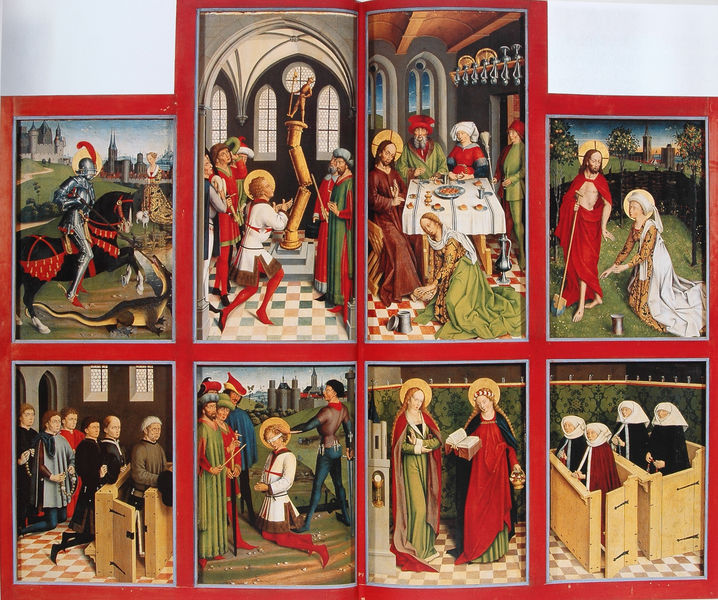
Titel: Nördlinger Altar, Flügel-Außenseiten
Künstler: Friedrich Herlin
Standort: Nördlingen
Institution: Stadtmuseum
Schlagwörter: blau, flügel, gemälde, schatten, weiß, frauen, gelb, grün, menschen, stadt, bunt, fenster, frau, holz, licht, schwarz, säule, tisch, zeichnung, gras, rot, wiese, leute, bibel, hinrichtung, köpfen, rahmen, feld, felder, natur, kirche, gold, adel, gotik, krone, renaissance, pferd, reiter, garten, bilder, bank, füsse, rand, essen, tafel, geschlossen, foto, waschen, buch, burg, religion, türme, denkmal, fliesen, knien, helm, beten, gebet, salbung, festmahl, gastmahl, mahl, ritter, rüstung, altar, bänke, heiligenschein, leben, kirchenbänke, nimbus, gotisch, christus, jesus, stigmata, christlich, mittelalter, heiliger, adlige, heilige, märtyrer, abendmahl, jünger, maria, madonna, magdalena, maria magdalena, erzengel, szenen, christentum, spaten, drache, acht, altarbild, bitten, drachentöter, georg, michael, kriche, retabel, stifter, tafeln, barbara, flügelaltar, erzählung, nonnen, wunder, noli me tangere, nimben, christuns, maaria magdalena, stufenbild, fusswaschung, st georg, 3, gelder, maria magdala, stifterinnen